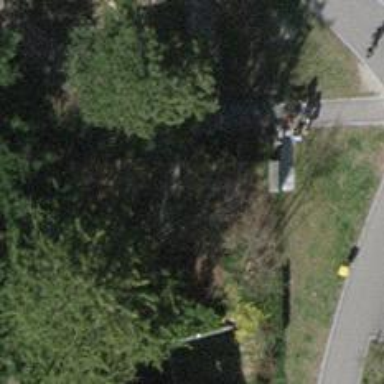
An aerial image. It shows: Paved road with steps.